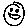
Label: smiley face